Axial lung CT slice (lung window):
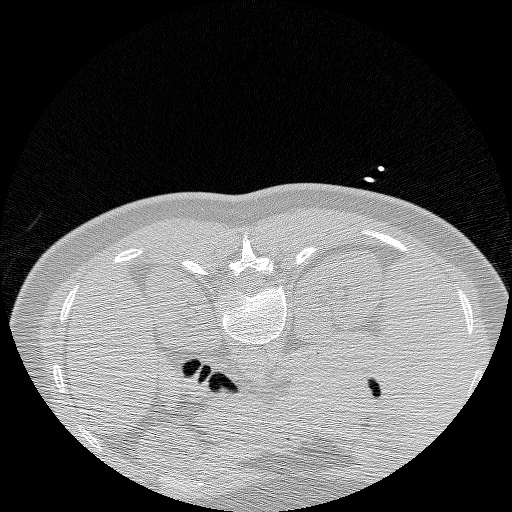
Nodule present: no